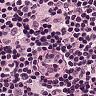
Metastatic tissue present: no